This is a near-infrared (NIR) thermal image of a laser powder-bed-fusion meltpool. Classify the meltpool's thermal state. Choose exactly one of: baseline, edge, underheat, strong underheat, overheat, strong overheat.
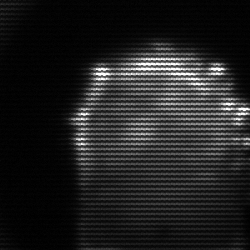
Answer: baseline